Для каждой из трех схем включения реостата $R$ (см. рисунок) нарисовать графики зависимости общего сопротивления $R_{0}$ цепи от сопротивления $r$ левой (по рисунку) части реостата (до движка).
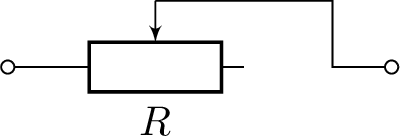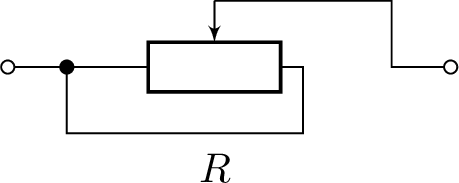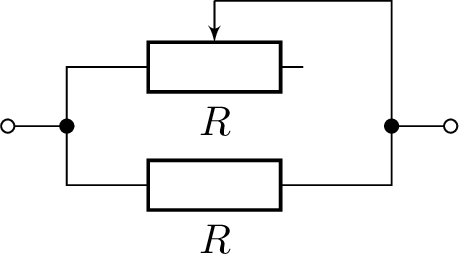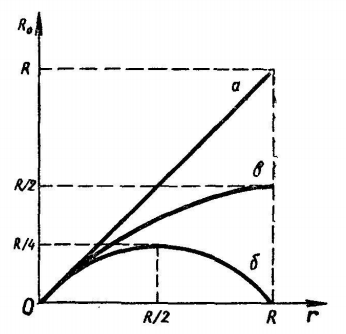
Темы:
T, Электричество, Цепи, Всероссийские, Реостат, Цепь с реостатом